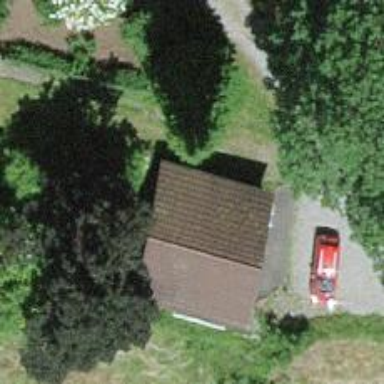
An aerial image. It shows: Garage.